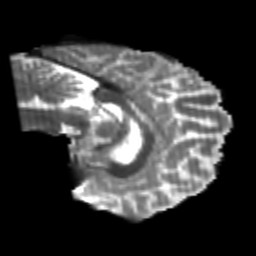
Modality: T2w
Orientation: sagittal
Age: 22
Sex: male
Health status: healthy
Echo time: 0.074 s